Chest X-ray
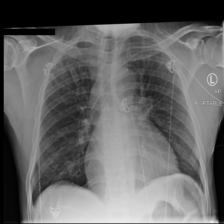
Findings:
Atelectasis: negative
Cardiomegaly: negative
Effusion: negative
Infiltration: negative
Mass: negative
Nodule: negative
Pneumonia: negative
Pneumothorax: negative
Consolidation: negative
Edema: negative
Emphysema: negative
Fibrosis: negative
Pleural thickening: negative
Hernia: negative